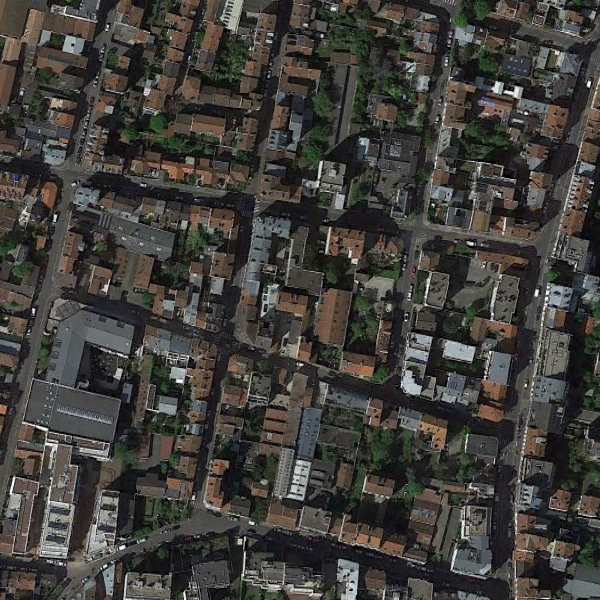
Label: DenseResidential